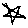
Label: star